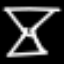
Label: hourglass